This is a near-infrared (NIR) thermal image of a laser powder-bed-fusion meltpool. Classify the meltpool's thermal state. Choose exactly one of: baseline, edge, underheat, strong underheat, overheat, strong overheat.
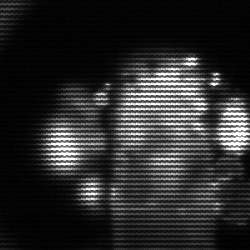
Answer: strong underheat